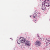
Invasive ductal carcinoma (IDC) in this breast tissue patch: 0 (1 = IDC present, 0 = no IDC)